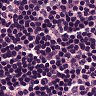
Metastatic tissue present: no